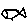
Label: fish